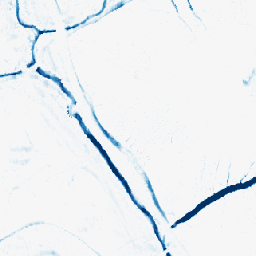
Category: morphological
Decomposition family: morphological_ellipse
Decomposition parameters: operation: closing
width: 10
height: 5
Upsampling method: area
Upsampling parameters: scale: 8
Upsampling scale: 8